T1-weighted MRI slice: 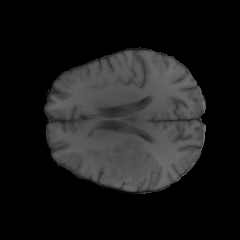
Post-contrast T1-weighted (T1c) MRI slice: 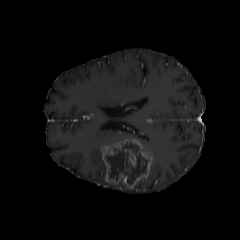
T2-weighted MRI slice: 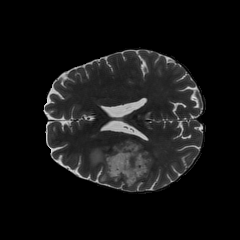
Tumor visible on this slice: yes